Question: I have some troubles to get my directive to load in my ionic.js web app using angular.
I can pass the variable '{{someTitle}}' from the controller to the template, however the directive does not get loaded, i.e. '<div class="blaha" ng-transclude>abc123</div>' does not get passed to the template... Am I missing something fatal below:
Ionic template:
'''
<ion-view title="Roll the Dice">
<ion-content has-tabs="true">
<div my-dice>{{someTitle}}</div>
<div class="card">
<div class="item item-text-wrap">
{{someTitle}}
</div>
</div>
<button class="button button-dark button-full button-positive">
Full Width Block Button
</button>
</ion-content>
</ion-view>
'''
Controller code:
'''
'use strict';
angular.module('TrueDice.controllers', [])
// A simple controller that fetches a list of data from a service
.controller('HistoryIndexCtrl', function($scope, TrueRandomService) {
if($scope.rands="undefined"){
$scope.rands = [];
}
TrueRandomService.getRand(1).success(function(data){
$scope.rands.unshift(data);
console.log(data);
});
})
.controller('HistoryDetailCtrl', function($scope, $stateParams, TrueRandomService) {
//currently empty
}).controller('RollViewCtrl', function($scope){
$scope.someTitle="BLA";
}).directive('my-dice', ['$rootScope', function($rootScope) {
return {
restrict: 'E',
template: '<div class="blaha" ng-transclude>abc123</div>',
replace: true,
transclude: true,
scope: {},
controller: function($scope, $element) {
//currently empty
}
}
}]);
'''

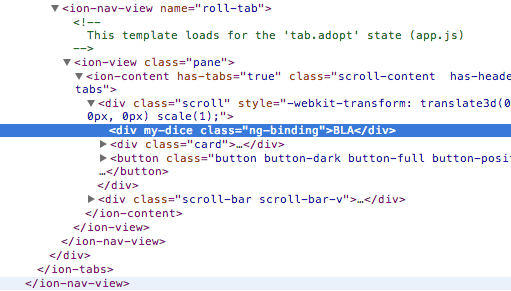
Answer: Remove '-' from directive name:
'''
directive('myDice', ['$rootScope', function($rootScope) {
'''
and according to 'restrict: 'E'', you should place in html:
'''
<my-dice>{{someTitle}}</my-dice>
'''
<URL>